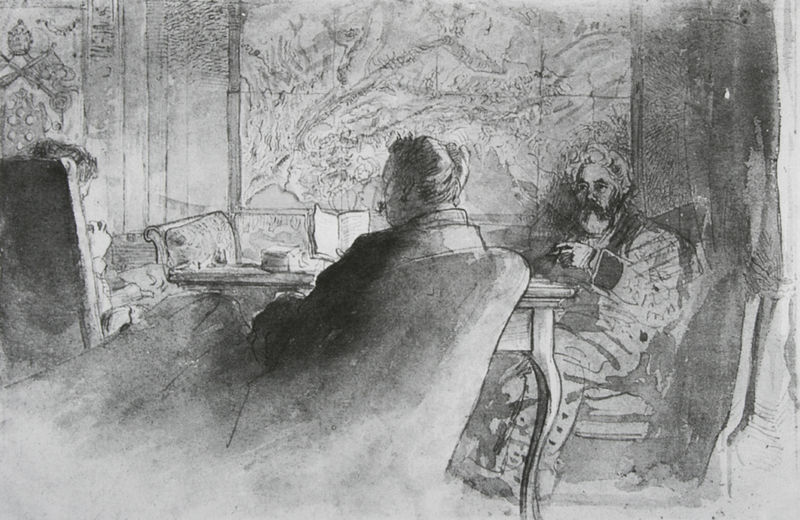
Titel: Krank
Künstler: Clara von Rappard
Institution: Privatbesitz
Schlagwörter: berg, feder, gemälde, hand, kopf, mann, schatten, weiß, aquarell, landschaft, menschen, sitzen, abend, cafe, fenster, frau, frisur, geste, grau, hintergrund, holz, licht, männer, raum, rücken, schwarz, stuhl, stühle, tisch, zeichnung, zimmer, ausblick, blick, gesellschaft, gespräch, bart, wand, kleidung, ärmel, bild, spiegel, tischbein, vorhang, rauch, haare, interieur, sessel, sitzend, drei, personen, rückenansicht, bilder, bücher, papier, sofa, wohnzimmer, ecke, lehne, geschäft, unterhaltung, zwei, studie, berge, salon, tapete, drei männer, runde, wandteppich, handarbeit, rauchen, zigarre, zwei personen, lesen, wandmalerei, hausmantel, tasse, fein, unscharf, wände, tusche, buch, gesetzt, kohle, kuchen, schwarz weiss, uniform, strich, bleistift, übergänge, pinsel, unvollendet, wappen, karte, zigarette, stuhlbein, leder, bürgerlich, diskussion, landkarte, wichtig, lesend, bild im bild, büro, tishc, wandbehang, vorlesen, lavierung, gemütlich, lektüre, medici, wandtapete, gouache, am tisch, marx, table, cola, buc, würdig, tolstoi, karl marx, unifrom, drei personen, gastgeber, lire, männerunde, zrauchen, 19. jahrhundert, im, fumer, monsieur, bemalte, tichbein